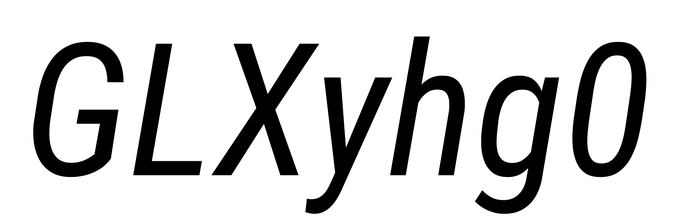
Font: Roboto-Italic_Condensed_Italic